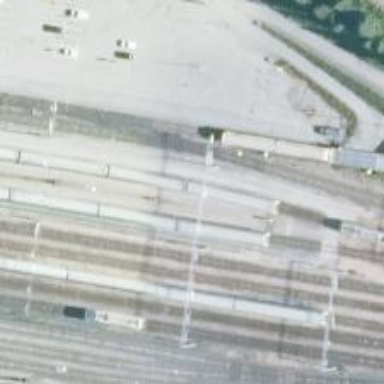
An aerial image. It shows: Wedge used for railway derailment.